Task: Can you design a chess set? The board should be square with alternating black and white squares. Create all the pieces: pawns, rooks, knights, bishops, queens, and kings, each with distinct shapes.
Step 5281:
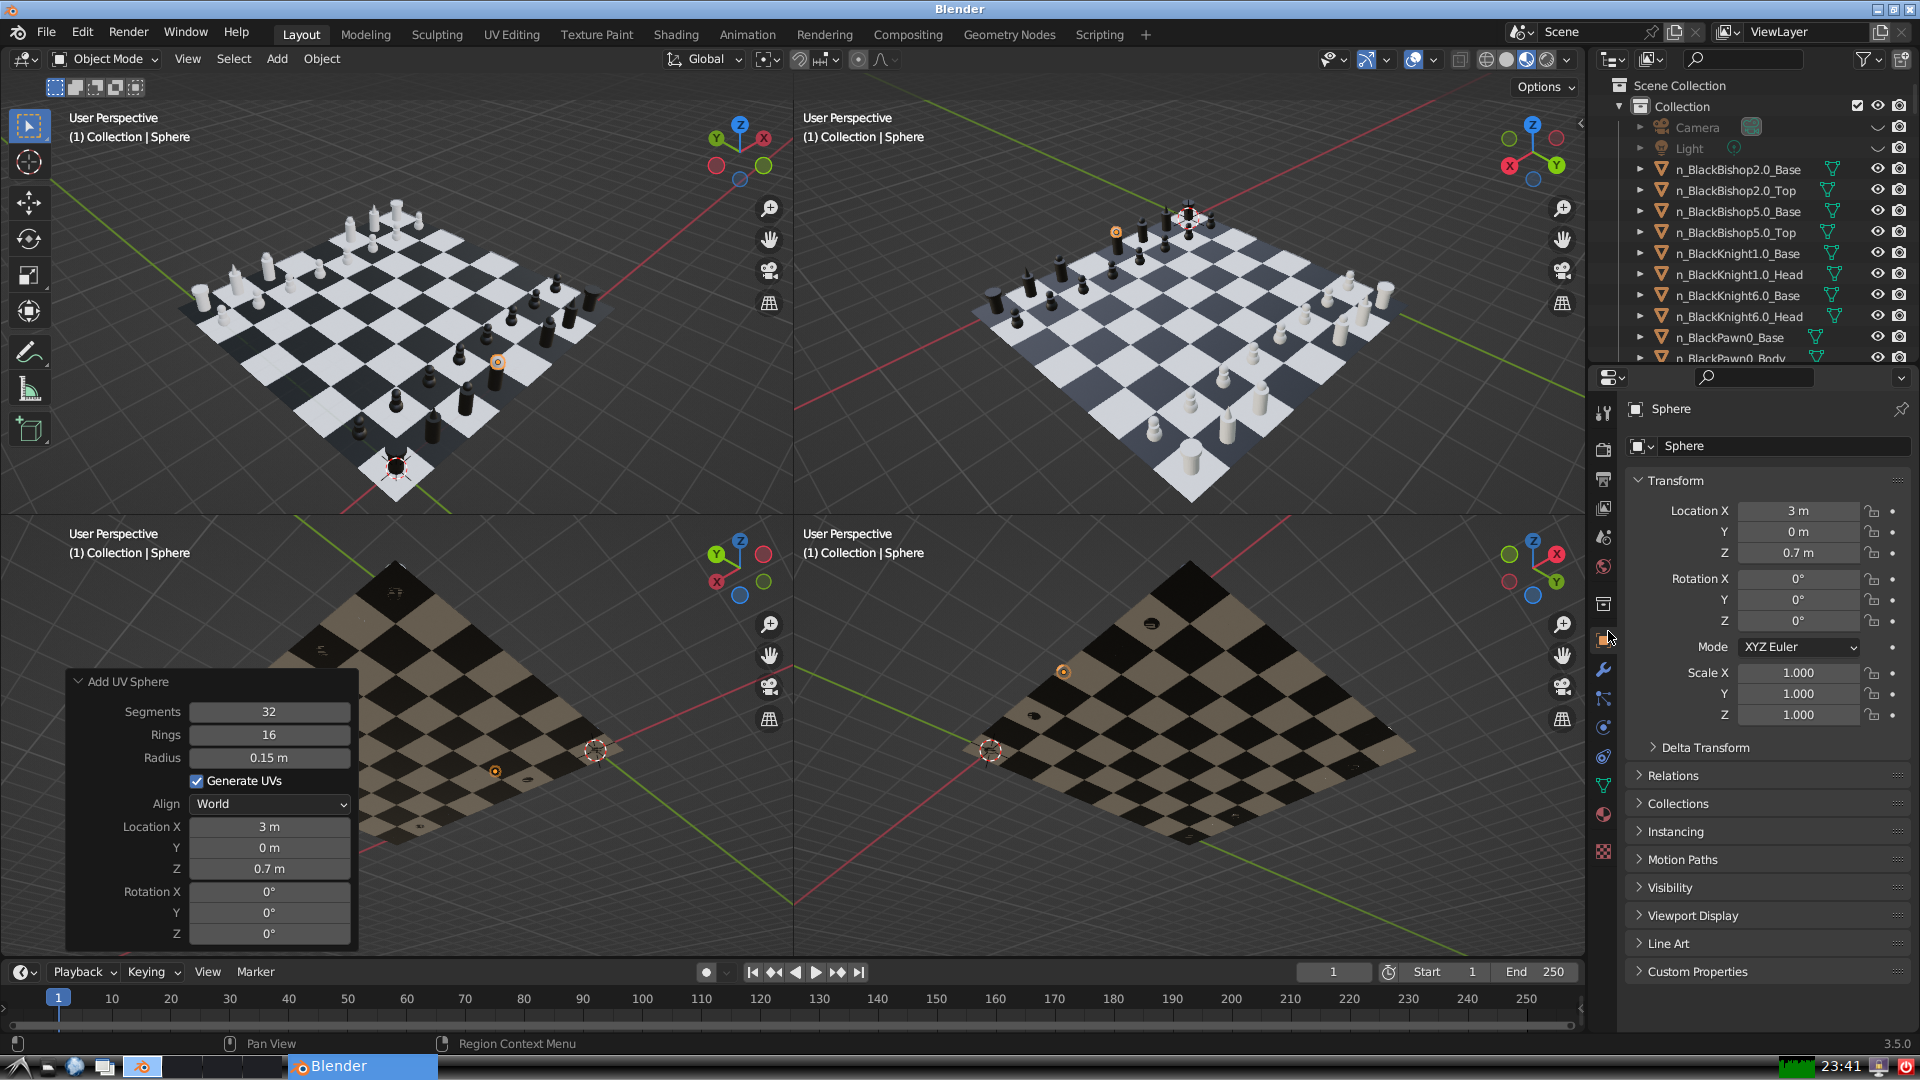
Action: {"mouse_move": [1732, 445]}